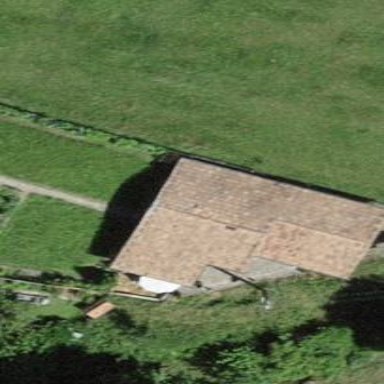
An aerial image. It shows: Rural barn.